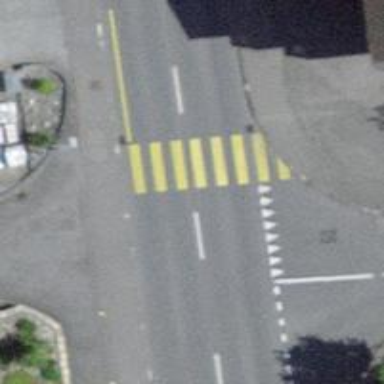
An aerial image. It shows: Uncontrolled zebra crossing.